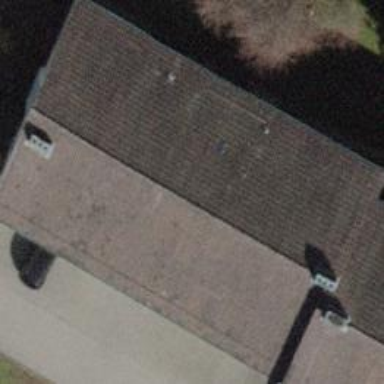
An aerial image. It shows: Pitched roof building.